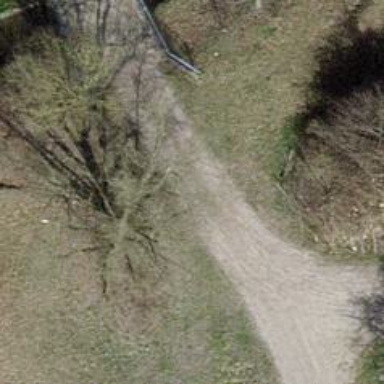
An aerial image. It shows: Track road on bridge with grade 1 tracktype.